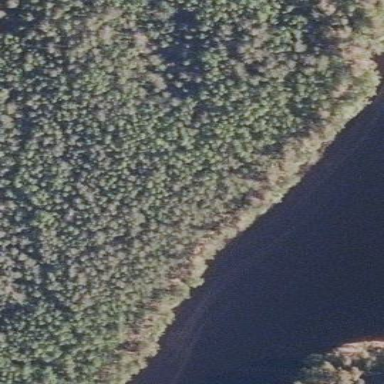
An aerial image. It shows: Mixed leaf woodland.